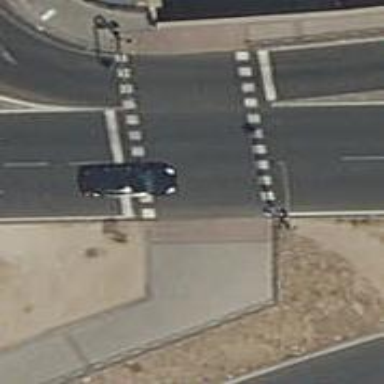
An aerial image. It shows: Crossing with traffic signals.